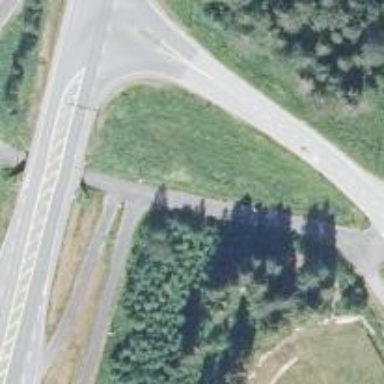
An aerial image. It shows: Asphalt cycleway.